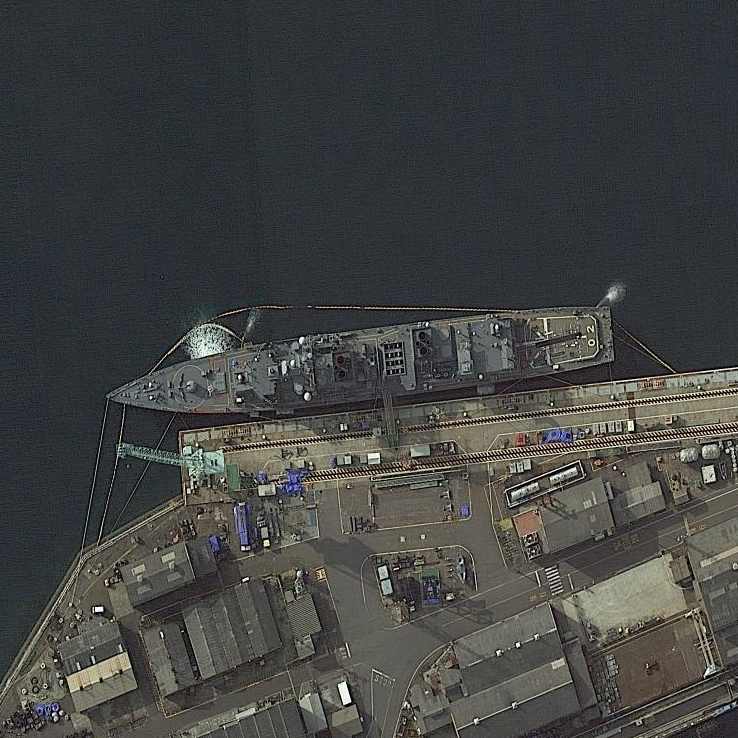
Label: cruiser